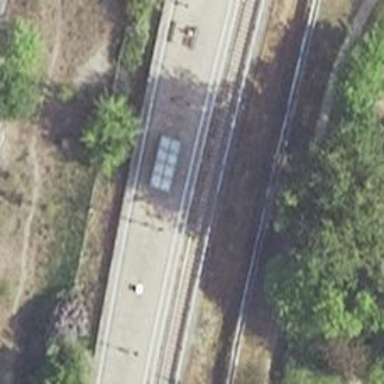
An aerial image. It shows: Platform edge at railway station.